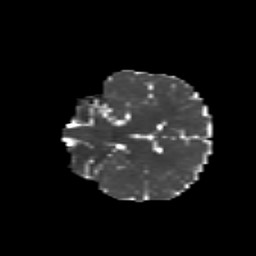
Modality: MD
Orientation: coronal
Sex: female
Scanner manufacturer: siemens
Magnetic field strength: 3 T
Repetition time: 5 s
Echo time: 0.071 s